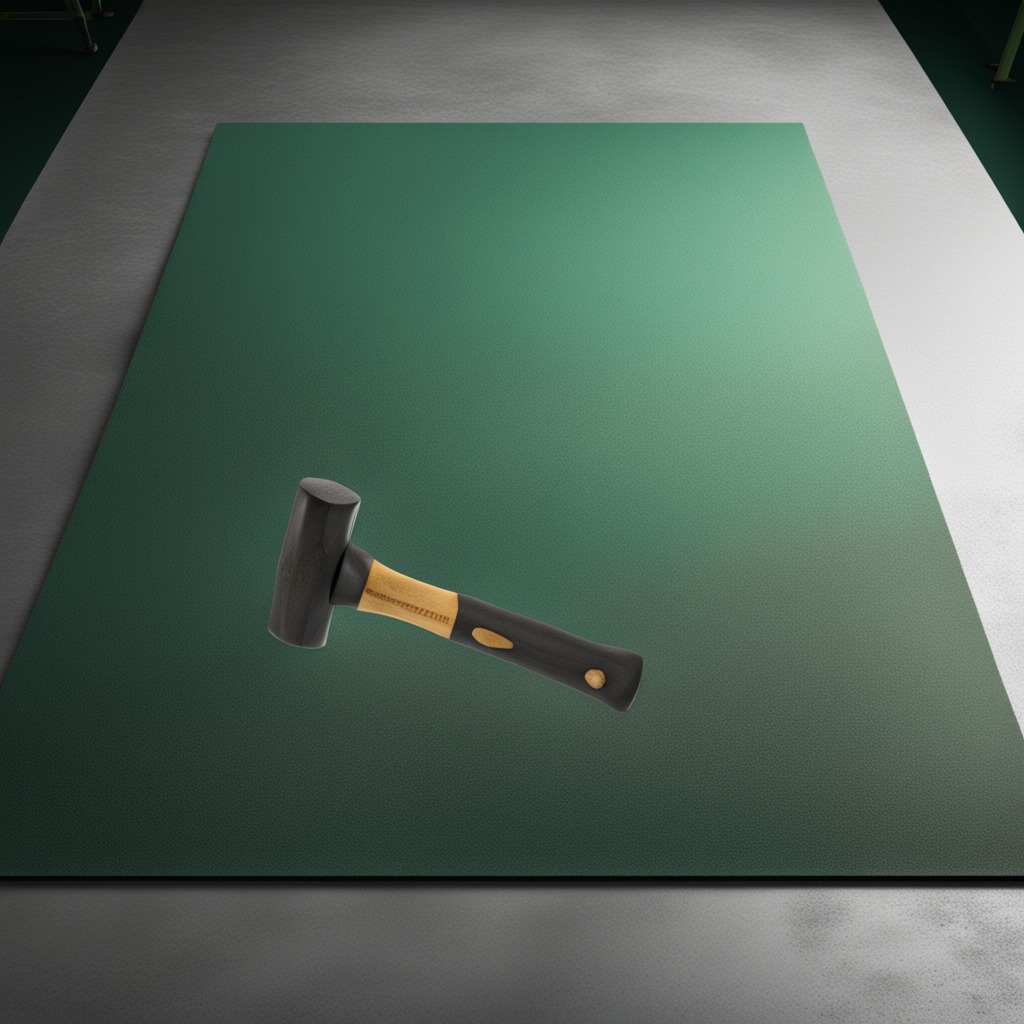
A hammer lies on the granite tabletop.